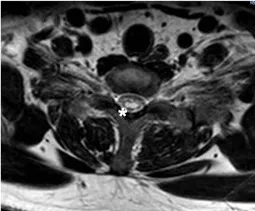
(C) Timeline and key changes of disease progression.
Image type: radiology (mri)